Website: home-depot
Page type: cross-sells
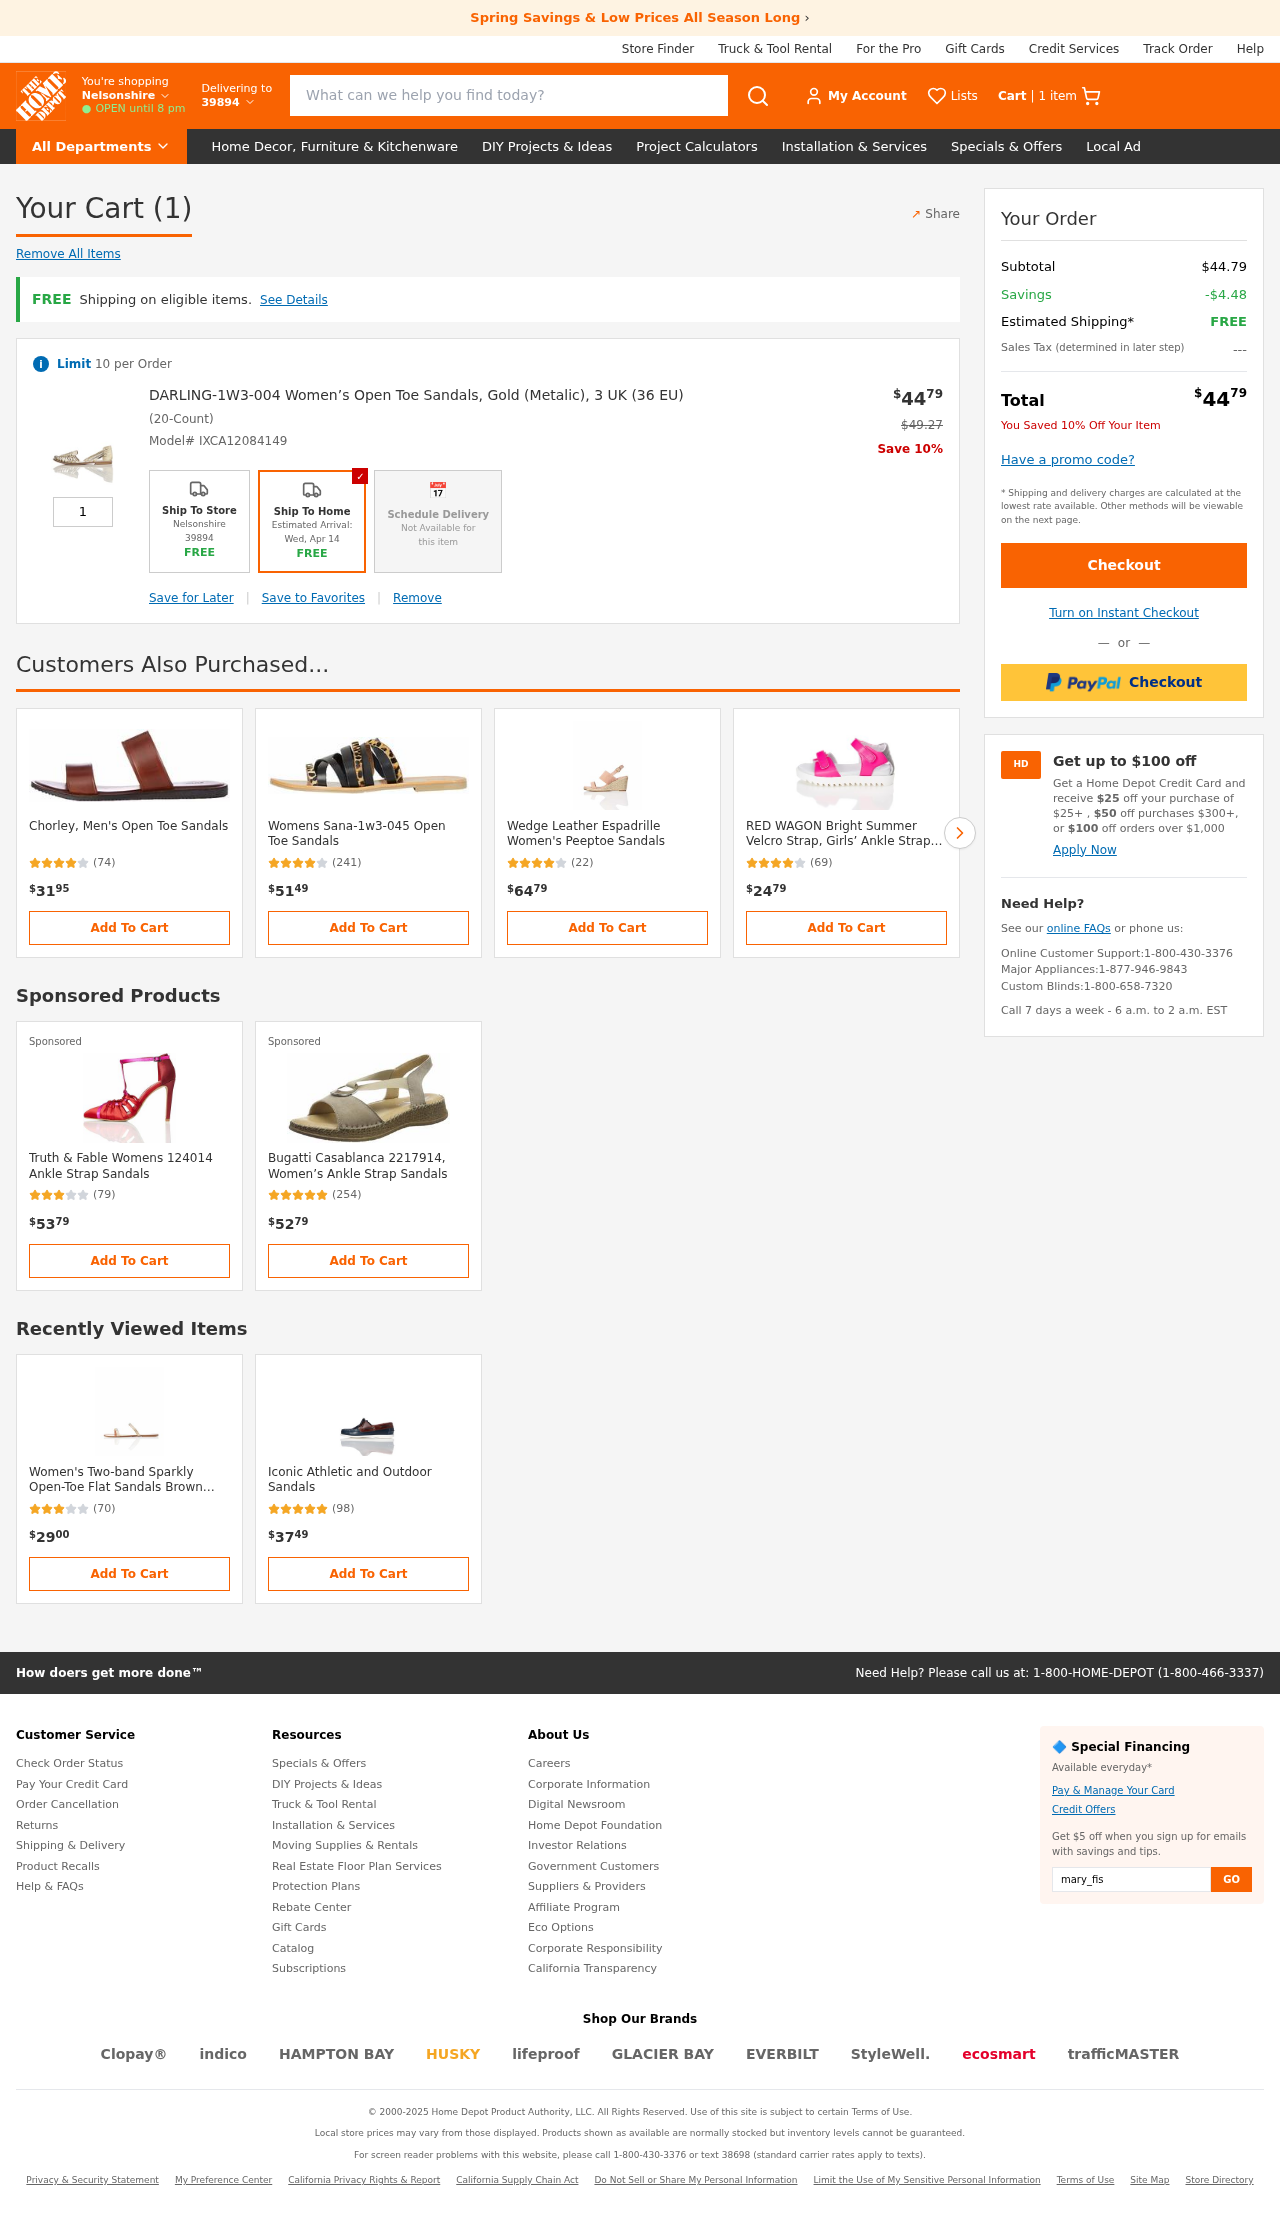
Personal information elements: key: PII_LOCATION1_CITY
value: Nelsonshire
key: PII_POSTCODE
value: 39894
Product elements: key: PRODUCT1_NAME
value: DARLING-1W3-004 Women’s Open Toe Sandals, Gold (Metalic), 3 UK (36 EU)
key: PRODUCT1_PRICE
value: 44.79
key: PRODUCT1_QUANTITY
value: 1
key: PRODUCT1_ORIGINAL_PRICE
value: $49.27
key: PRODUCT2_NAME
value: Chorley, Men's Open Toe Sandals
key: PRODUCT2_NUM_RATINGS
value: (74)
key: PRODUCT2_PRICE
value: $3195
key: PRODUCT3_NAME
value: Womens Sana-1w3-045 Open Toe Sandals
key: PRODUCT3_NUM_RATINGS
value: (241)
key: PRODUCT3_PRICE
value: $5149
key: PRODUCT4_NAME
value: Wedge Leather Espadrille Women's Peeptoe Sandals
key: PRODUCT4_NUM_RATINGS
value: (22)
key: PRODUCT4_PRICE
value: $6479
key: PRODUCT5_NAME
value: RED WAGON Bright Summer Velcro Strap, Girls’ Ankle Strap Sandals
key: PRODUCT5_NUM_RATINGS
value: (69)
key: PRODUCT5_PRICE
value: $2479
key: PRODUCT6_NAME
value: Truth & Fable Womens 124014 Ankle Strap Sandals
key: PRODUCT6_NUM_RATINGS
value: (79)
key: PRODUCT6_PRICE
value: $5379
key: PRODUCT7_NAME
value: Bugatti Casablanca 2217914, Women’s Ankle Strap Sandals
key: PRODUCT7_NUM_RATINGS
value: (254)
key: PRODUCT7_PRICE
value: $5279
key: PRODUCT8_NAME
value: Women's Two-band Sparkly Open-Toe Flat Sandals Brown Sand), US 9
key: PRODUCT8_NUM_RATINGS
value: (70)
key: PRODUCT8_PRICE
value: $2900
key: PRODUCT9_NAME
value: Iconic Athletic and Outdoor Sandals
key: PRODUCT9_NUM_RATINGS
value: (98)
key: PRODUCT9_PRICE
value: $3749
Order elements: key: ORDER_NUM_ITEMS
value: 1 item
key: ORDER_NUM_ITEMS
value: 1
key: ORDER_SKU
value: Model# IXCA12084149
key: ORDER_SUBTOTAL
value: $44.79
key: ORDER_SAVINGS
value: -$4.48
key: ORDER_TOTAL
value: $4479
Search elements: key: HEADER_SEARCH
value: What can we help you find today?